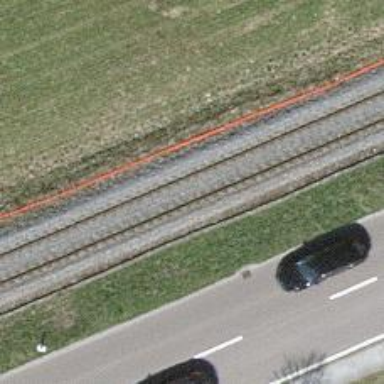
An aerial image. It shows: Single railway track with electrified contact line.